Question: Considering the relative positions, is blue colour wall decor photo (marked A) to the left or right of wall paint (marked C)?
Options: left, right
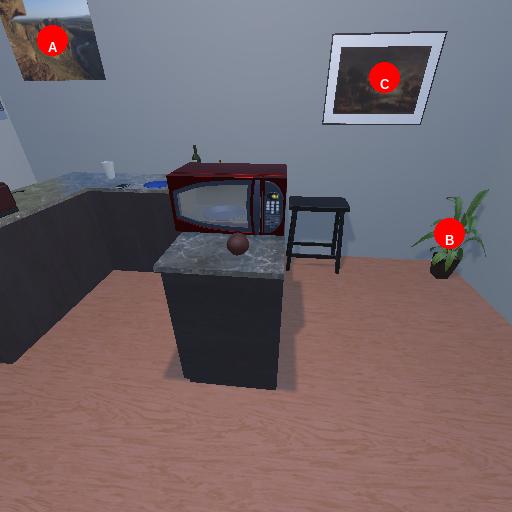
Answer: left